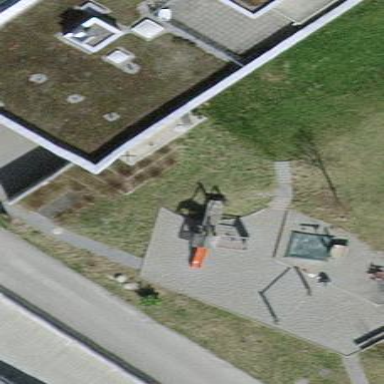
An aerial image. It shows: Playground with gravel surface.